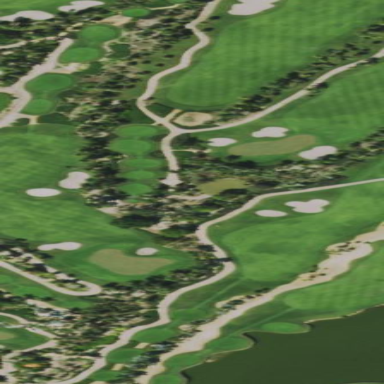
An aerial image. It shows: Golf bunker filled with sandy terrain.